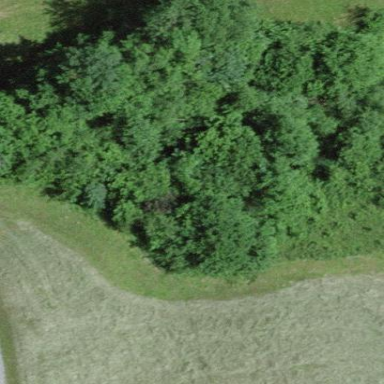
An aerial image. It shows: Forest area.